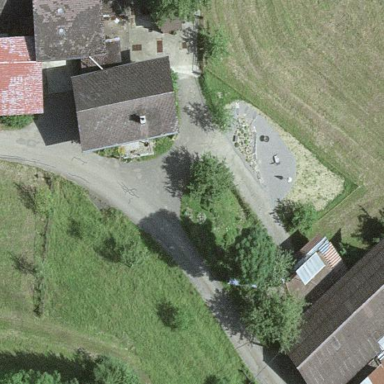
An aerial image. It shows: Farm with farmyard.